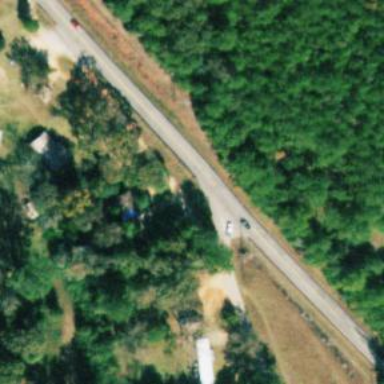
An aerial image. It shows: Primary highway.